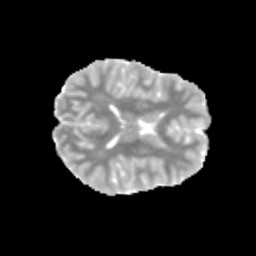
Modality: MD
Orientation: axial
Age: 9
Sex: male
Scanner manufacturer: siemens
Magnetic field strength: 3 T
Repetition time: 3.8 s
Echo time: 0.07 s